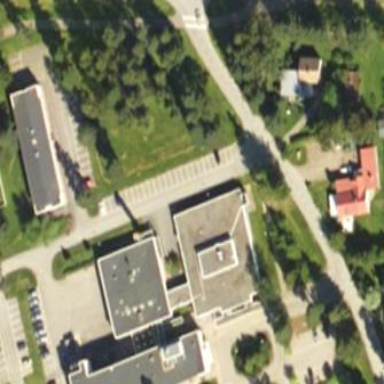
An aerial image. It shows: Hospital building providing healthcare services.